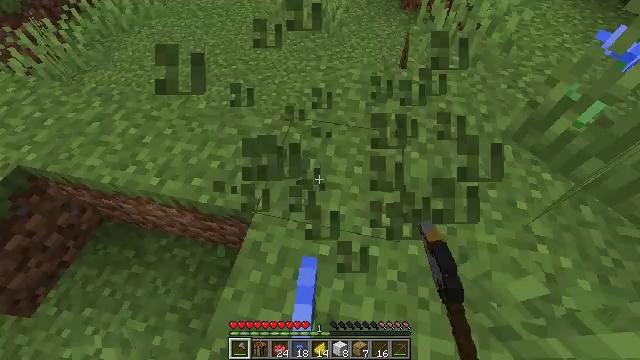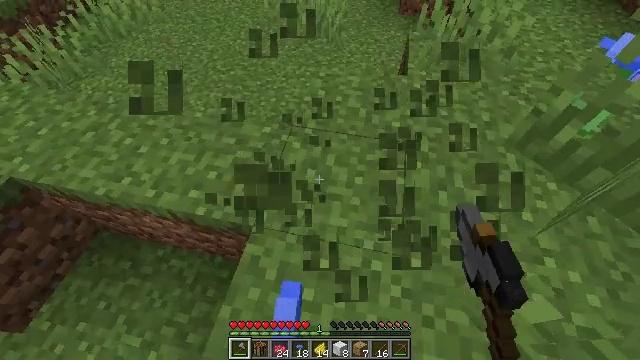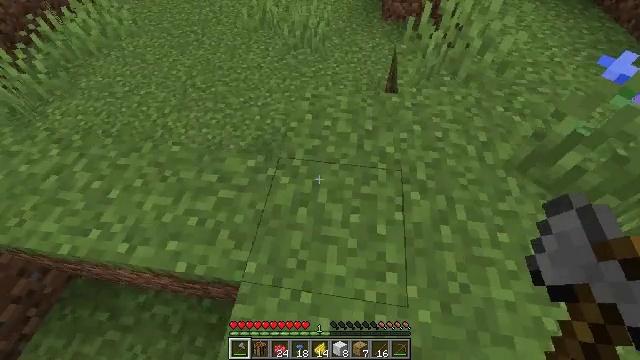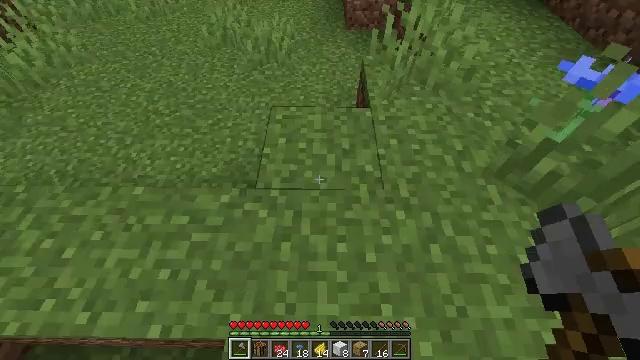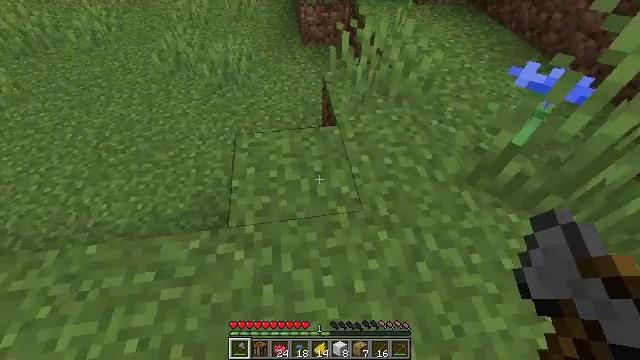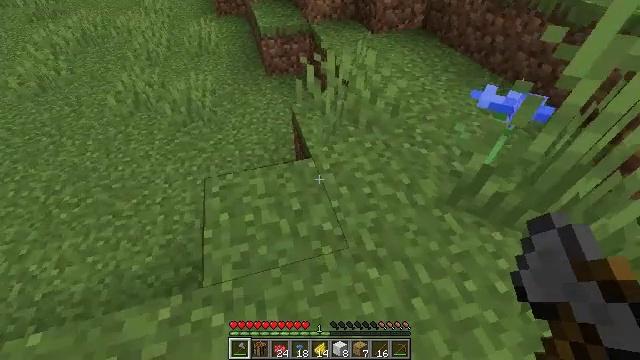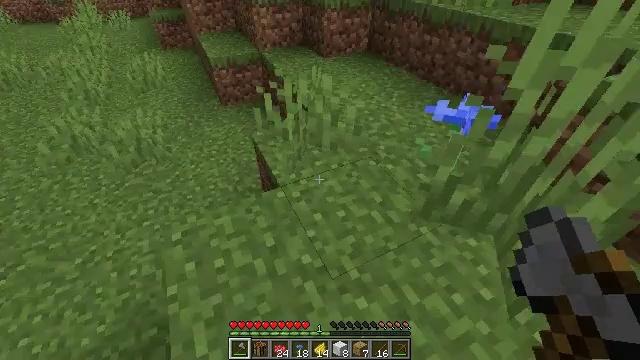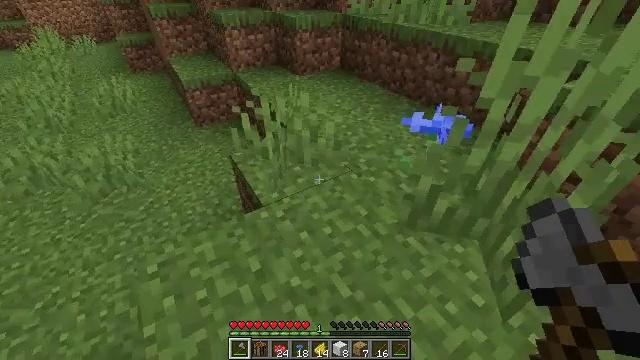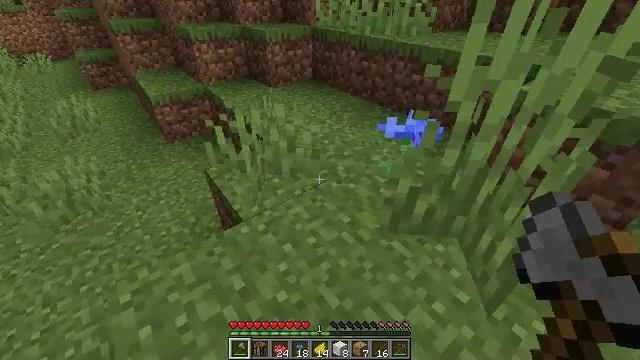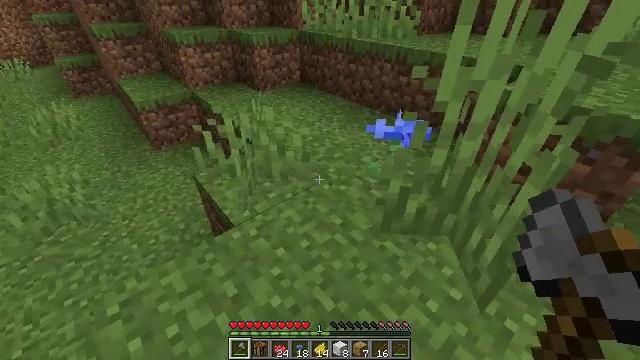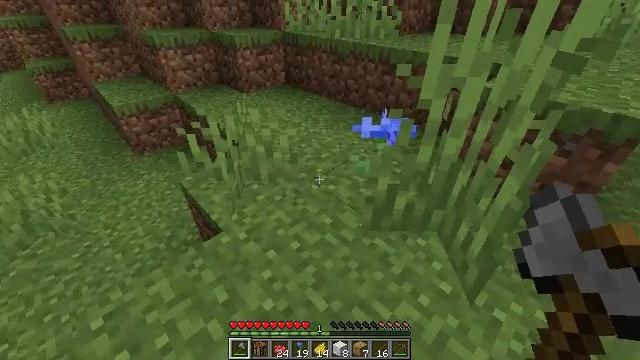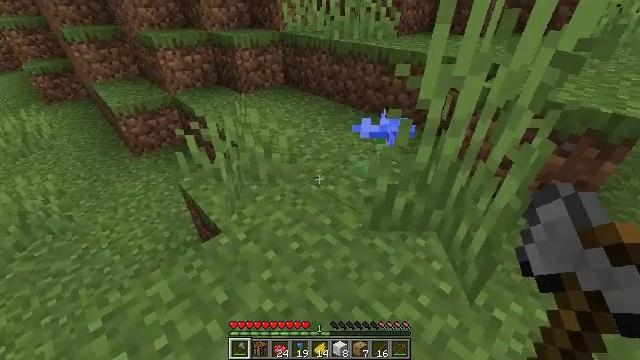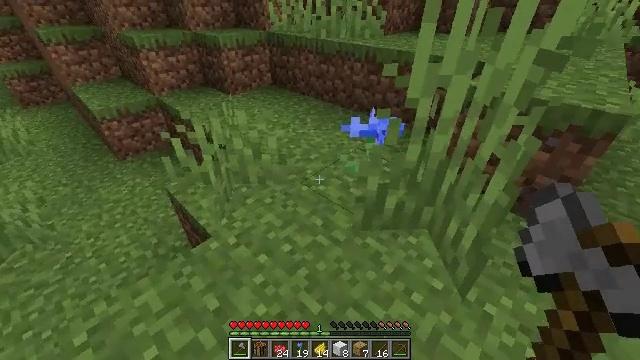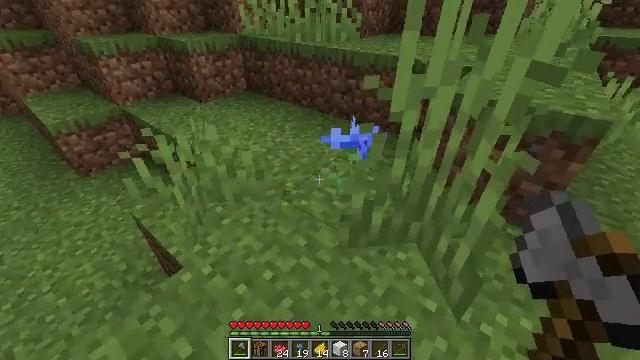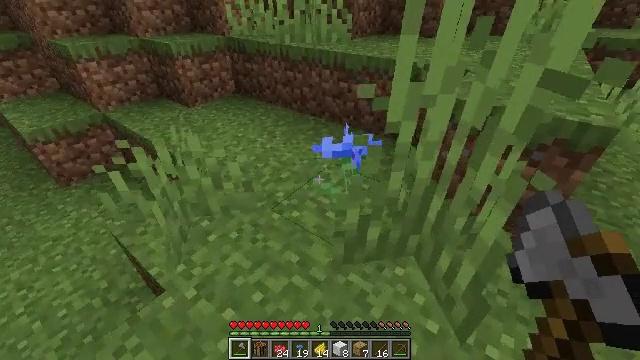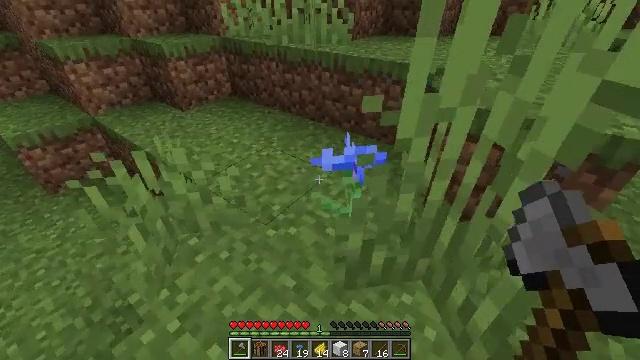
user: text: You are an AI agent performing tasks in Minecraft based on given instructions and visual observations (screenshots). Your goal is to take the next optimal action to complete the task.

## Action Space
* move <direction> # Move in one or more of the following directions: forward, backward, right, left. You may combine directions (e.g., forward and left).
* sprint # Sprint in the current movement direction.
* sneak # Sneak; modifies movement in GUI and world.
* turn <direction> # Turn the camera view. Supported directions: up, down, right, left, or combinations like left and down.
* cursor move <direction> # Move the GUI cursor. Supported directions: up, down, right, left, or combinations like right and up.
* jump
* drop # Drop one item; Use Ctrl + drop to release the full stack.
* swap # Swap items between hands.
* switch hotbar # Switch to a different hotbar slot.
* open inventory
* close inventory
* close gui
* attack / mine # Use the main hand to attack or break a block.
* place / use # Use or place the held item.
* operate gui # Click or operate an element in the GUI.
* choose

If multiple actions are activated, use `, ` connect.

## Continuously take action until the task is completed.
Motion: motion action
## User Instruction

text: Mine a cornflower from the ground.
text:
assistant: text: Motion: move forward
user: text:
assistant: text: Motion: move forward, turn right
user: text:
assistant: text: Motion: move forward, turn right and up
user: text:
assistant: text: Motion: move forward, turn right and up
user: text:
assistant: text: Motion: turn right and up
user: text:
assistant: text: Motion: turn right and up
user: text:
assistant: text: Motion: turn right and up
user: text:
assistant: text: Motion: turn right and up
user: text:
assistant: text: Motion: turn right
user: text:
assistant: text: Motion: turn right
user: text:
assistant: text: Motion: no_op
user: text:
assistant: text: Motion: move forward, turn right
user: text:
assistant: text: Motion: move forward, turn right
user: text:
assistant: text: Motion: move forward, turn right
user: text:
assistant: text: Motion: move forward
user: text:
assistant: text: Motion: move forward
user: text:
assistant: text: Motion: move forward
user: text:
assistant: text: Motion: turn right
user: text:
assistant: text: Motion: no_op
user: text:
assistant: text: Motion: turn right and down
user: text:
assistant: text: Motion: no_op
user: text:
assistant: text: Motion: turn right
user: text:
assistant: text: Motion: turn right
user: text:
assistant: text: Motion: no_op
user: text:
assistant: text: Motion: no_op
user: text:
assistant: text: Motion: no_op
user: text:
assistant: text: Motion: turn right
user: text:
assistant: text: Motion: turn right and down
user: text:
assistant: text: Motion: turn right and down, attack / mine
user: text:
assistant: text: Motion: attack / mine